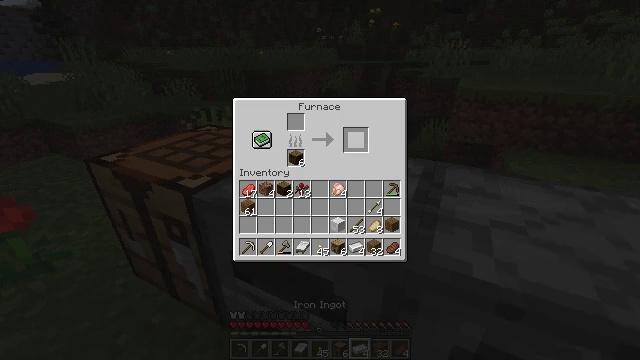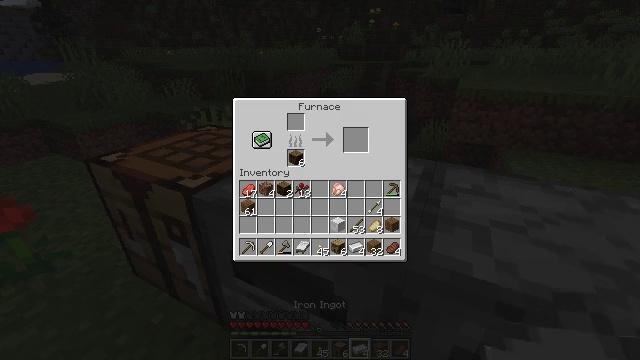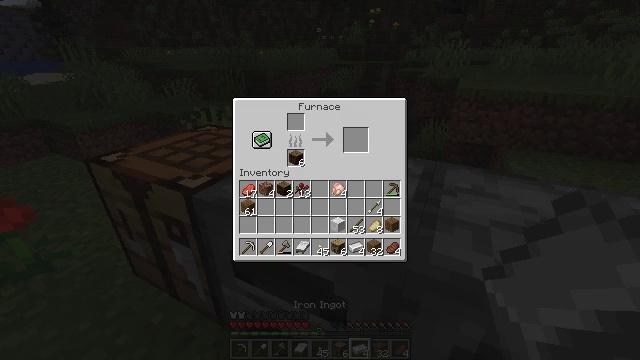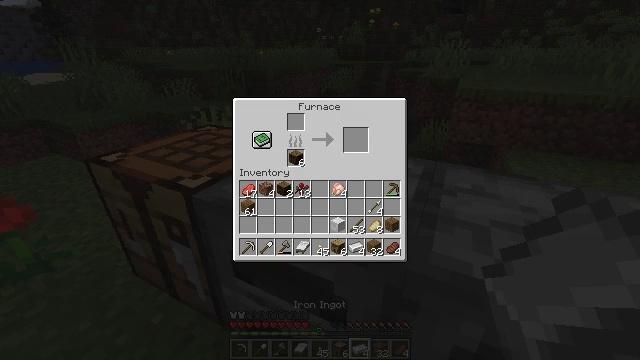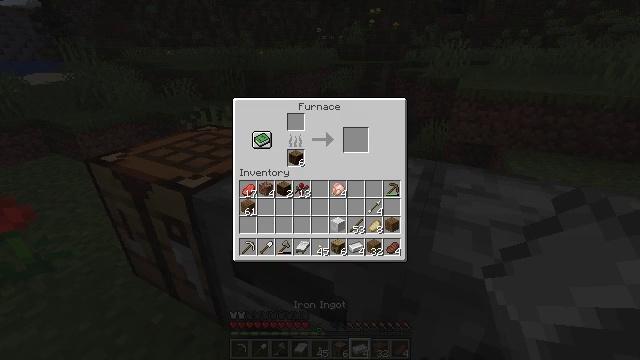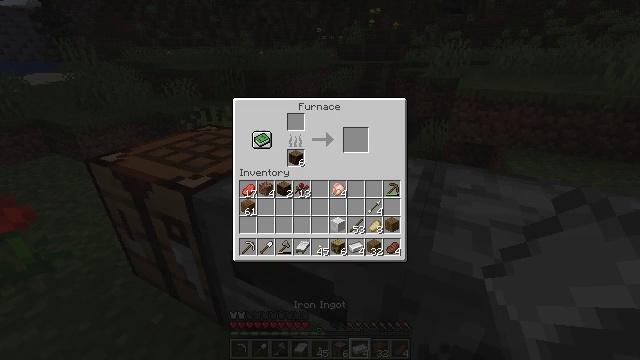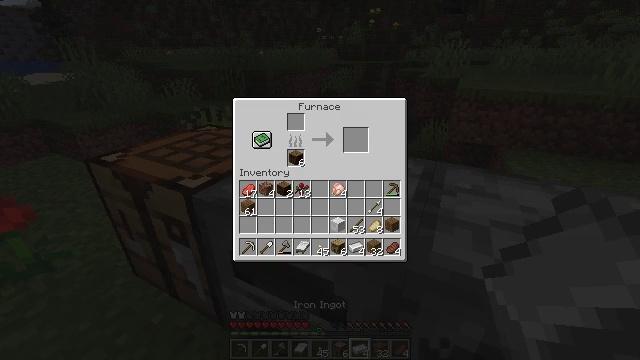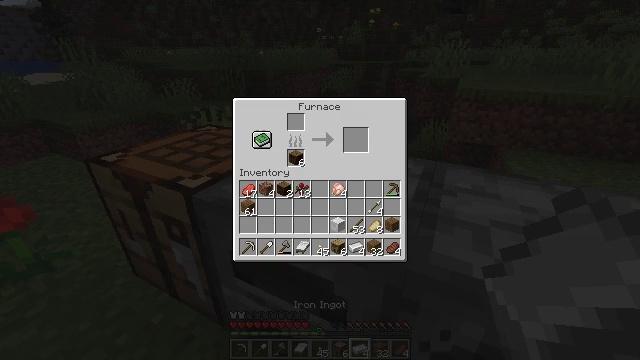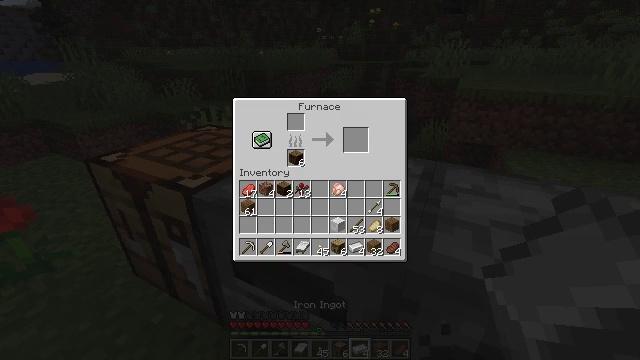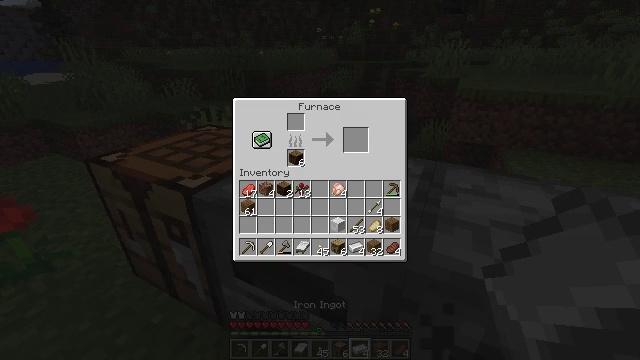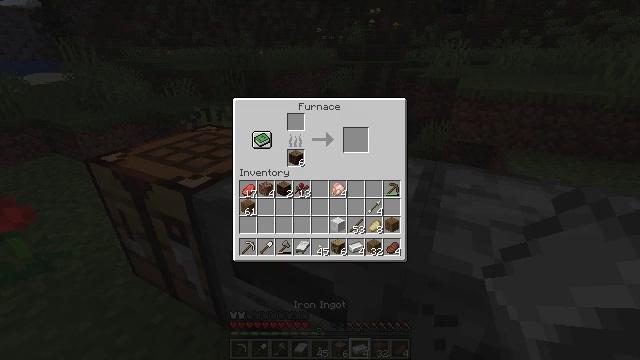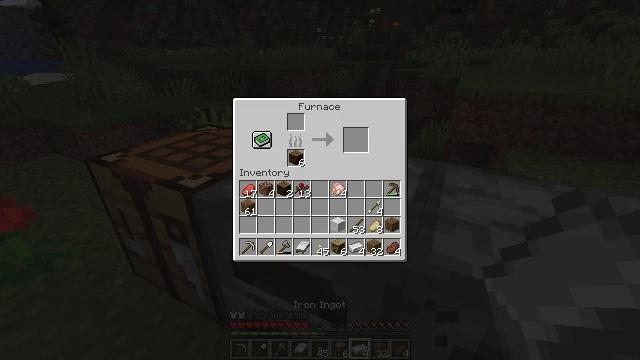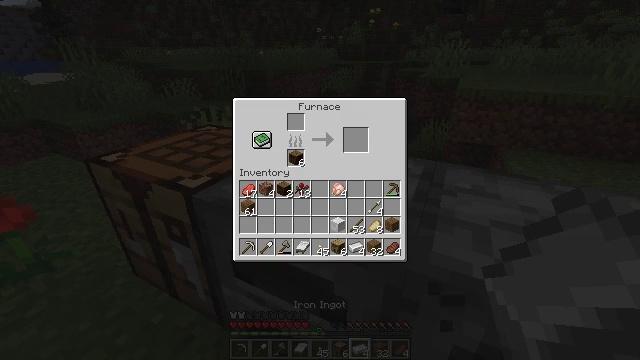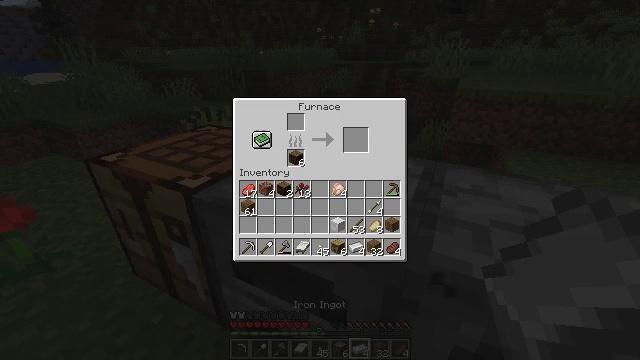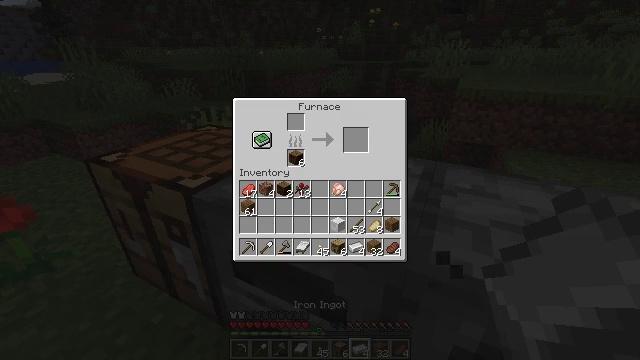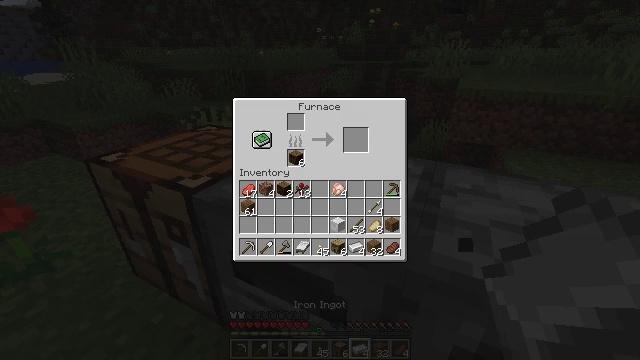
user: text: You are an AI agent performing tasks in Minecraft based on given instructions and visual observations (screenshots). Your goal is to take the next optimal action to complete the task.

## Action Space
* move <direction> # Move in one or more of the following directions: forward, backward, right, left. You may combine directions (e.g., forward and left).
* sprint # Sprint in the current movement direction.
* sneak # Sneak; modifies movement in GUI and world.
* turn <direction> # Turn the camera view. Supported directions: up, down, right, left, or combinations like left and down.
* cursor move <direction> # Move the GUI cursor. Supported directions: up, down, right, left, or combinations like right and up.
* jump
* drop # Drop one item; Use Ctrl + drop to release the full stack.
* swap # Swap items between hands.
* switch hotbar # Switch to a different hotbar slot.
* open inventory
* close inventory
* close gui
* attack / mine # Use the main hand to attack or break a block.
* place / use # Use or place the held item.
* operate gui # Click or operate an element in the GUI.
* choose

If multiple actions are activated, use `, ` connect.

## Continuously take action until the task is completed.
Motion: motion action
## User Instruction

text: Produce an iron sword using iron ingots and a stick.
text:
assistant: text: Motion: sneak, cursor move left and down, open gui
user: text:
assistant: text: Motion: sneak, cursor move left and down
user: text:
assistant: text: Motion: sneak
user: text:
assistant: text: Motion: sneak
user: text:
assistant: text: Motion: sneak
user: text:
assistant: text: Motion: sneak
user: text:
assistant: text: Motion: sneak
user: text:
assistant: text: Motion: sneak
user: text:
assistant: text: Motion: sneak
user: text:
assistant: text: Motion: sneak
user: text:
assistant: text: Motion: sneak
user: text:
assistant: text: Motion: sneak
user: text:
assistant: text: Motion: sneak
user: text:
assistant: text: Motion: sneak
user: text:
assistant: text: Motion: sneak
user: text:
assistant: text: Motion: sneak
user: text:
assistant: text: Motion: no_op
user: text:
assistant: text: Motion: no_op
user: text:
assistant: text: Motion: no_op
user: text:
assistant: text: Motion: no_op
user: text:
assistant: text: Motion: no_op
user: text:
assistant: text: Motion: no_op
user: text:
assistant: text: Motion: no_op
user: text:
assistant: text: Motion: no_op
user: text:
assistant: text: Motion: no_op
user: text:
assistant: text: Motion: no_op
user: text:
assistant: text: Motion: no_op
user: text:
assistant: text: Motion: no_op
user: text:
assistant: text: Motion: no_op
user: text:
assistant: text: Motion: no_op